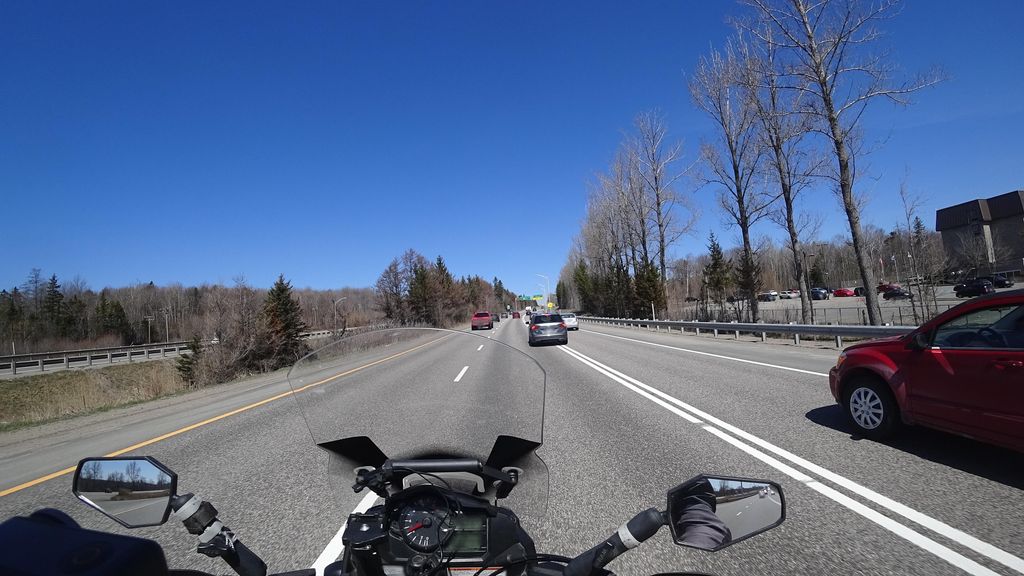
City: quebec_city